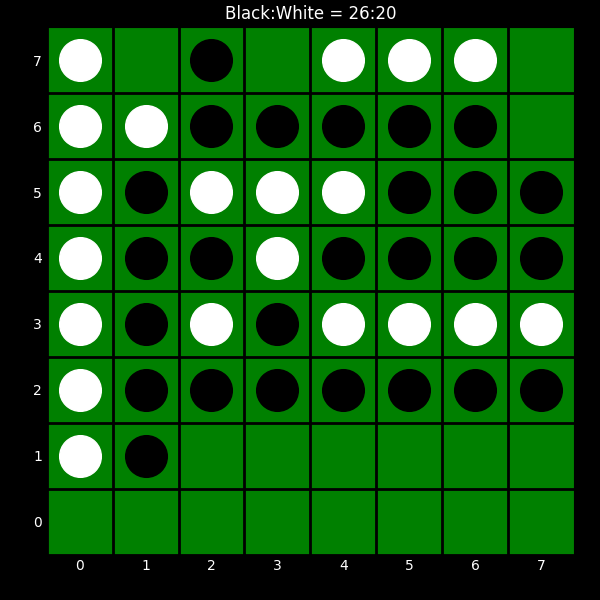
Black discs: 26
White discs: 20